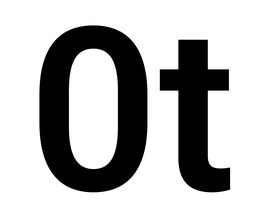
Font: Roboto_SemiBold